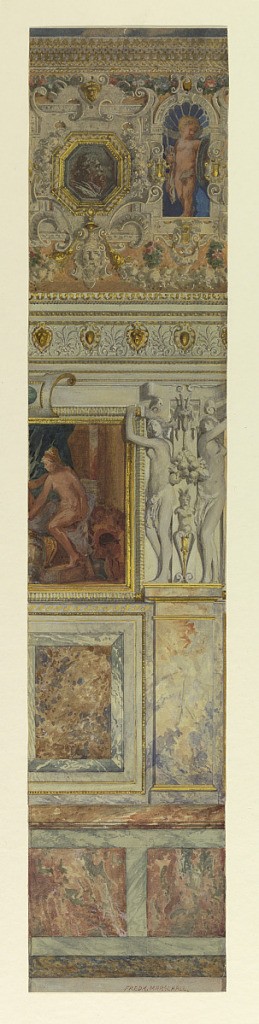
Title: Section of wall, Escalier de la cour ovale, Palace of Fontainebleau, France
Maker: Frederick Marschall
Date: ca. 1885
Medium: Brush and watercolor, tempera on heavy paper
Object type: Drawing
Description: Section of wall, lower half, revetments with panels of vari-colored marble; upper half, painted panel (detail), set within frame and flanked by caryatid figures in relief.